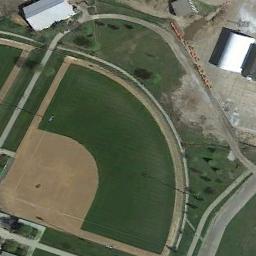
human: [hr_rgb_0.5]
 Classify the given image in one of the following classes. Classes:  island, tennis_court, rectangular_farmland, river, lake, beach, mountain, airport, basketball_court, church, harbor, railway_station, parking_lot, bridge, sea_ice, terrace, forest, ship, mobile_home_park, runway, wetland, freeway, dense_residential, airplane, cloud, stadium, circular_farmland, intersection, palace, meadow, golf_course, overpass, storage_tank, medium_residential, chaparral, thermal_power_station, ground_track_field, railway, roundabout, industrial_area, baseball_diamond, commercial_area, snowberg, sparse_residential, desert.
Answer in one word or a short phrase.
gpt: baseball_diamond